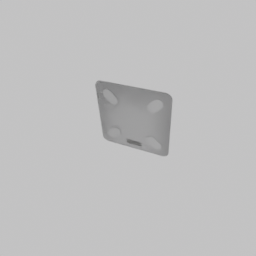
Label: electronics